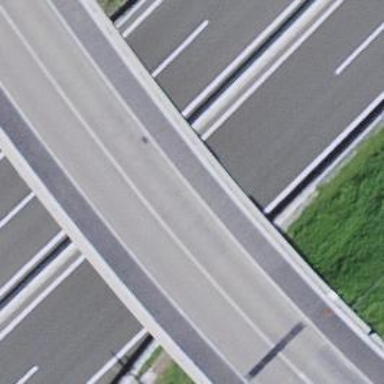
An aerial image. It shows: Sidewalk bridge over footway road.